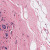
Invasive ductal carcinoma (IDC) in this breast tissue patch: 1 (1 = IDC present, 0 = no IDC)